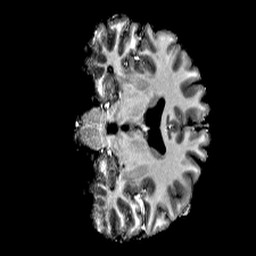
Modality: T1w
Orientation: coronal
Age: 22
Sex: male
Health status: healthy
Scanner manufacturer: siemens
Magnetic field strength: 6.98 T
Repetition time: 6 s
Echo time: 0.00302 s